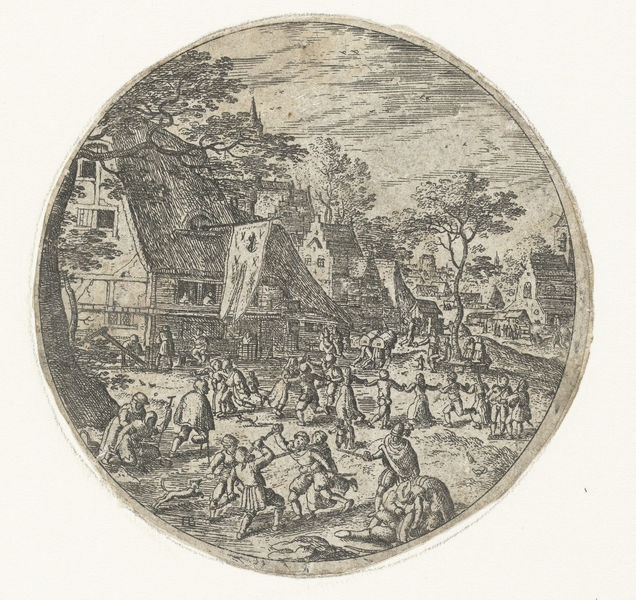
Titel: Boerendans
Künstler: Hans Bol
Standort: Amsterdam
Institution: Rijksmuseum
Schlagwörter: angriff, baum, gruppe, kampf, mann, bäume, landschaft, menschen, stadt, frau, stroh, szene, zeichnung, dach, haus, tiere, fest, tanz, feiern, trinken, messer, häuser, tanzen, rund, ort, fahne, dorf, grafik, platz, krieg, balgen, tusche, wandteller, schwert, ritter, fröhlich, reigen, gasthaus, wirtshaus, tuschezeichnung, stufengiebel, treppengiebel, dorg, streiten, bootfachwerk, bogezeichnung